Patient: sex M, age 60
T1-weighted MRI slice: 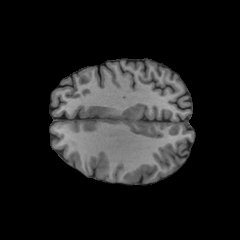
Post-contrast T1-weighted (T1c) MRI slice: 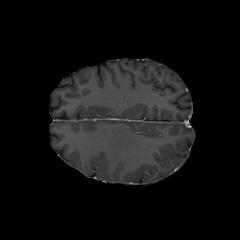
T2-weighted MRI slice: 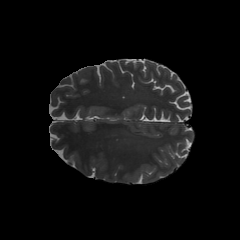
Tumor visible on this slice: no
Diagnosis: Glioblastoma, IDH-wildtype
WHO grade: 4